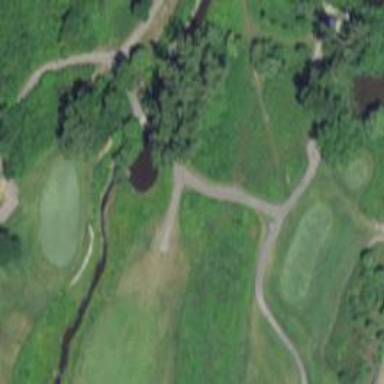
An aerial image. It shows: Asphalt path that serves as road and golf path.